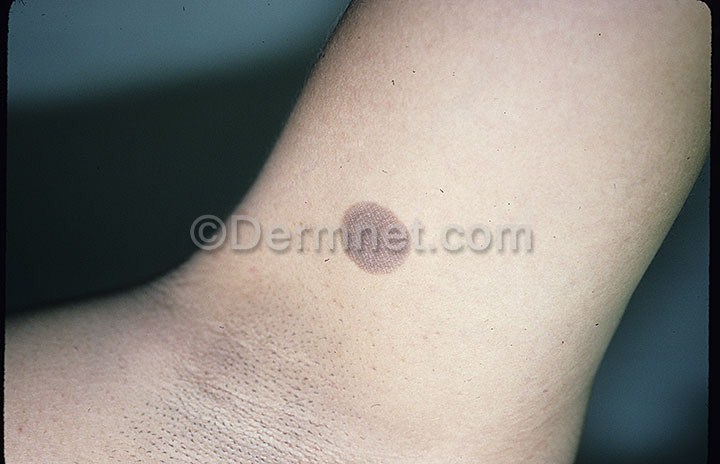
Disease: Exanthems and Drug Eruptions